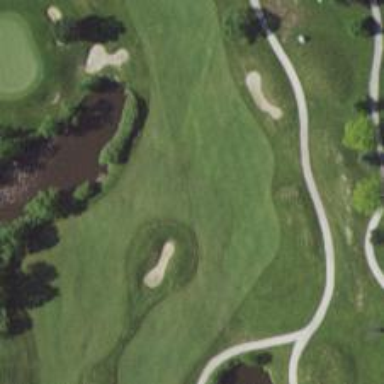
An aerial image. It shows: View of golf hole.